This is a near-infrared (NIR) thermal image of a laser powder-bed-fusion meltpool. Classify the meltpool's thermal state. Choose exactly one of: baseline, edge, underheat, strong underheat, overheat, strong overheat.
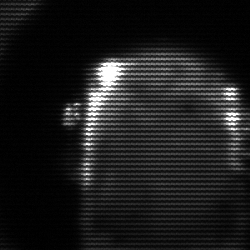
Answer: baseline